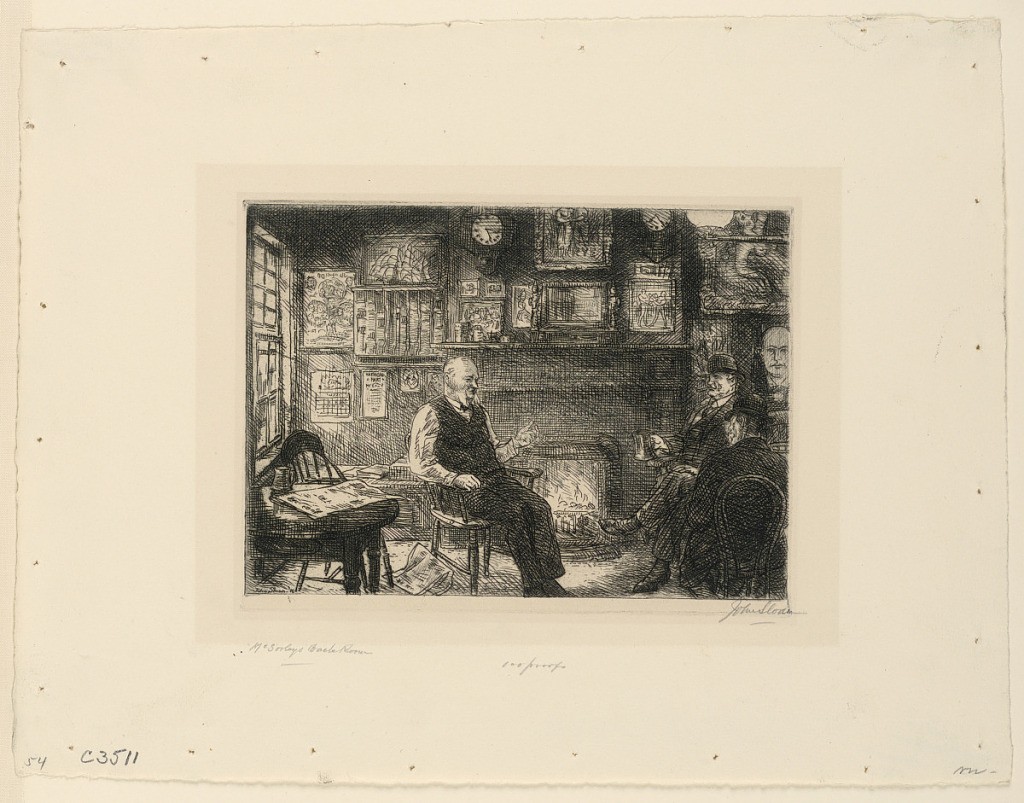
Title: McSorley's Back Room
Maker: John French Sloan, American, 1871 – 1951
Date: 1916
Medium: Etching on off-white wove paper
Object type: Print
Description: Three men sit around a fireplace. A window, at left; pictures and a clock on the wall.